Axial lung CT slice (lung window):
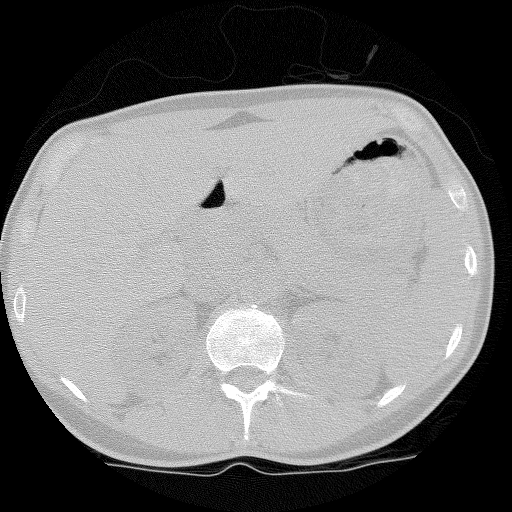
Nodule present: no